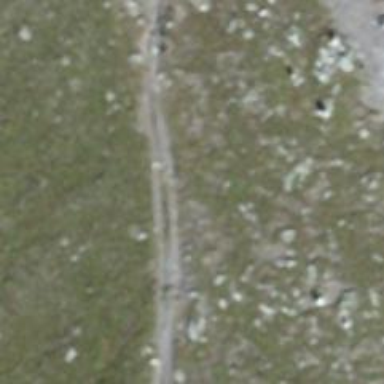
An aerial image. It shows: Path.